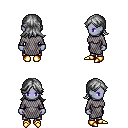
a pixel art fantasy rpg character, female body template, dark elf, purple skin, chain mail, metal pants, gray loose hair, gold boots, four views (front, back, left, right), 2x2 character sprite sheet, small pixel art, hard edges, no anti-aliasing